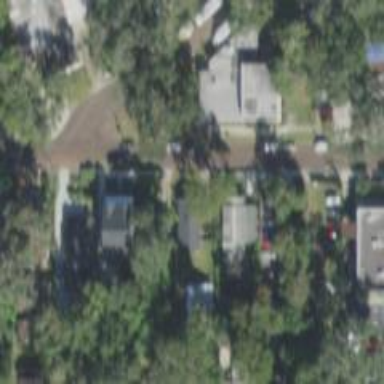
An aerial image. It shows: Residential road with sidewalk on the left side.